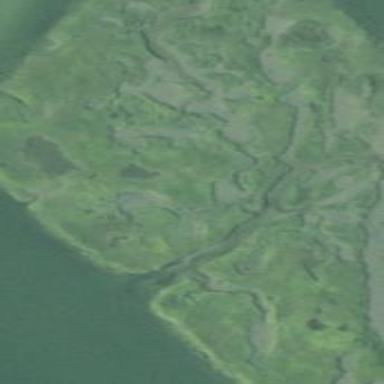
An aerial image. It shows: Saltmarsh wetland with tidal influence.